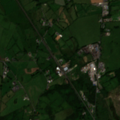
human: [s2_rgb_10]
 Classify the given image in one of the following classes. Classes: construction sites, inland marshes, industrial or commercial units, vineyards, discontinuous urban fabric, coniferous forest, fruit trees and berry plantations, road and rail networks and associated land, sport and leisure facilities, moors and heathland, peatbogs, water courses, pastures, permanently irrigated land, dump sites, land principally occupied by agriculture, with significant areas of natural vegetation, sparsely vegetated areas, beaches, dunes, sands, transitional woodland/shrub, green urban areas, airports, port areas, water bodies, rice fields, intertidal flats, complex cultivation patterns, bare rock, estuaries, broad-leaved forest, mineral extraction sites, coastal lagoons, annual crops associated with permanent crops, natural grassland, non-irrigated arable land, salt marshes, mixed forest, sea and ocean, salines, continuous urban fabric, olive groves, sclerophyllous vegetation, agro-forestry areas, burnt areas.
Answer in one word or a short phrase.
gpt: pastures, land principally occupied by agriculture, with significant areas of natural vegetation, transitional woodland/shrub